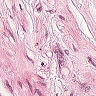
Metastatic tissue present: yes